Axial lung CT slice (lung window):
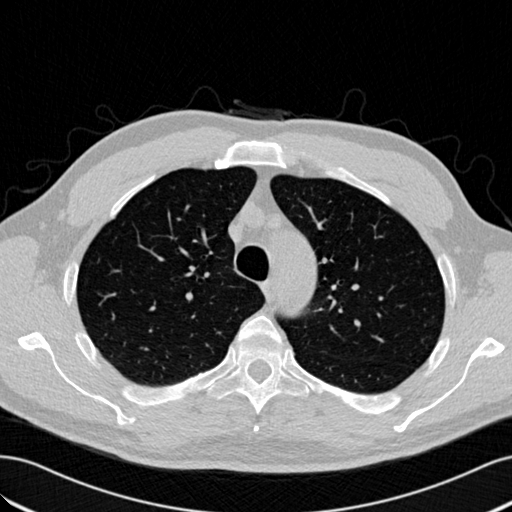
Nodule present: no